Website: apple
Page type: billing-address
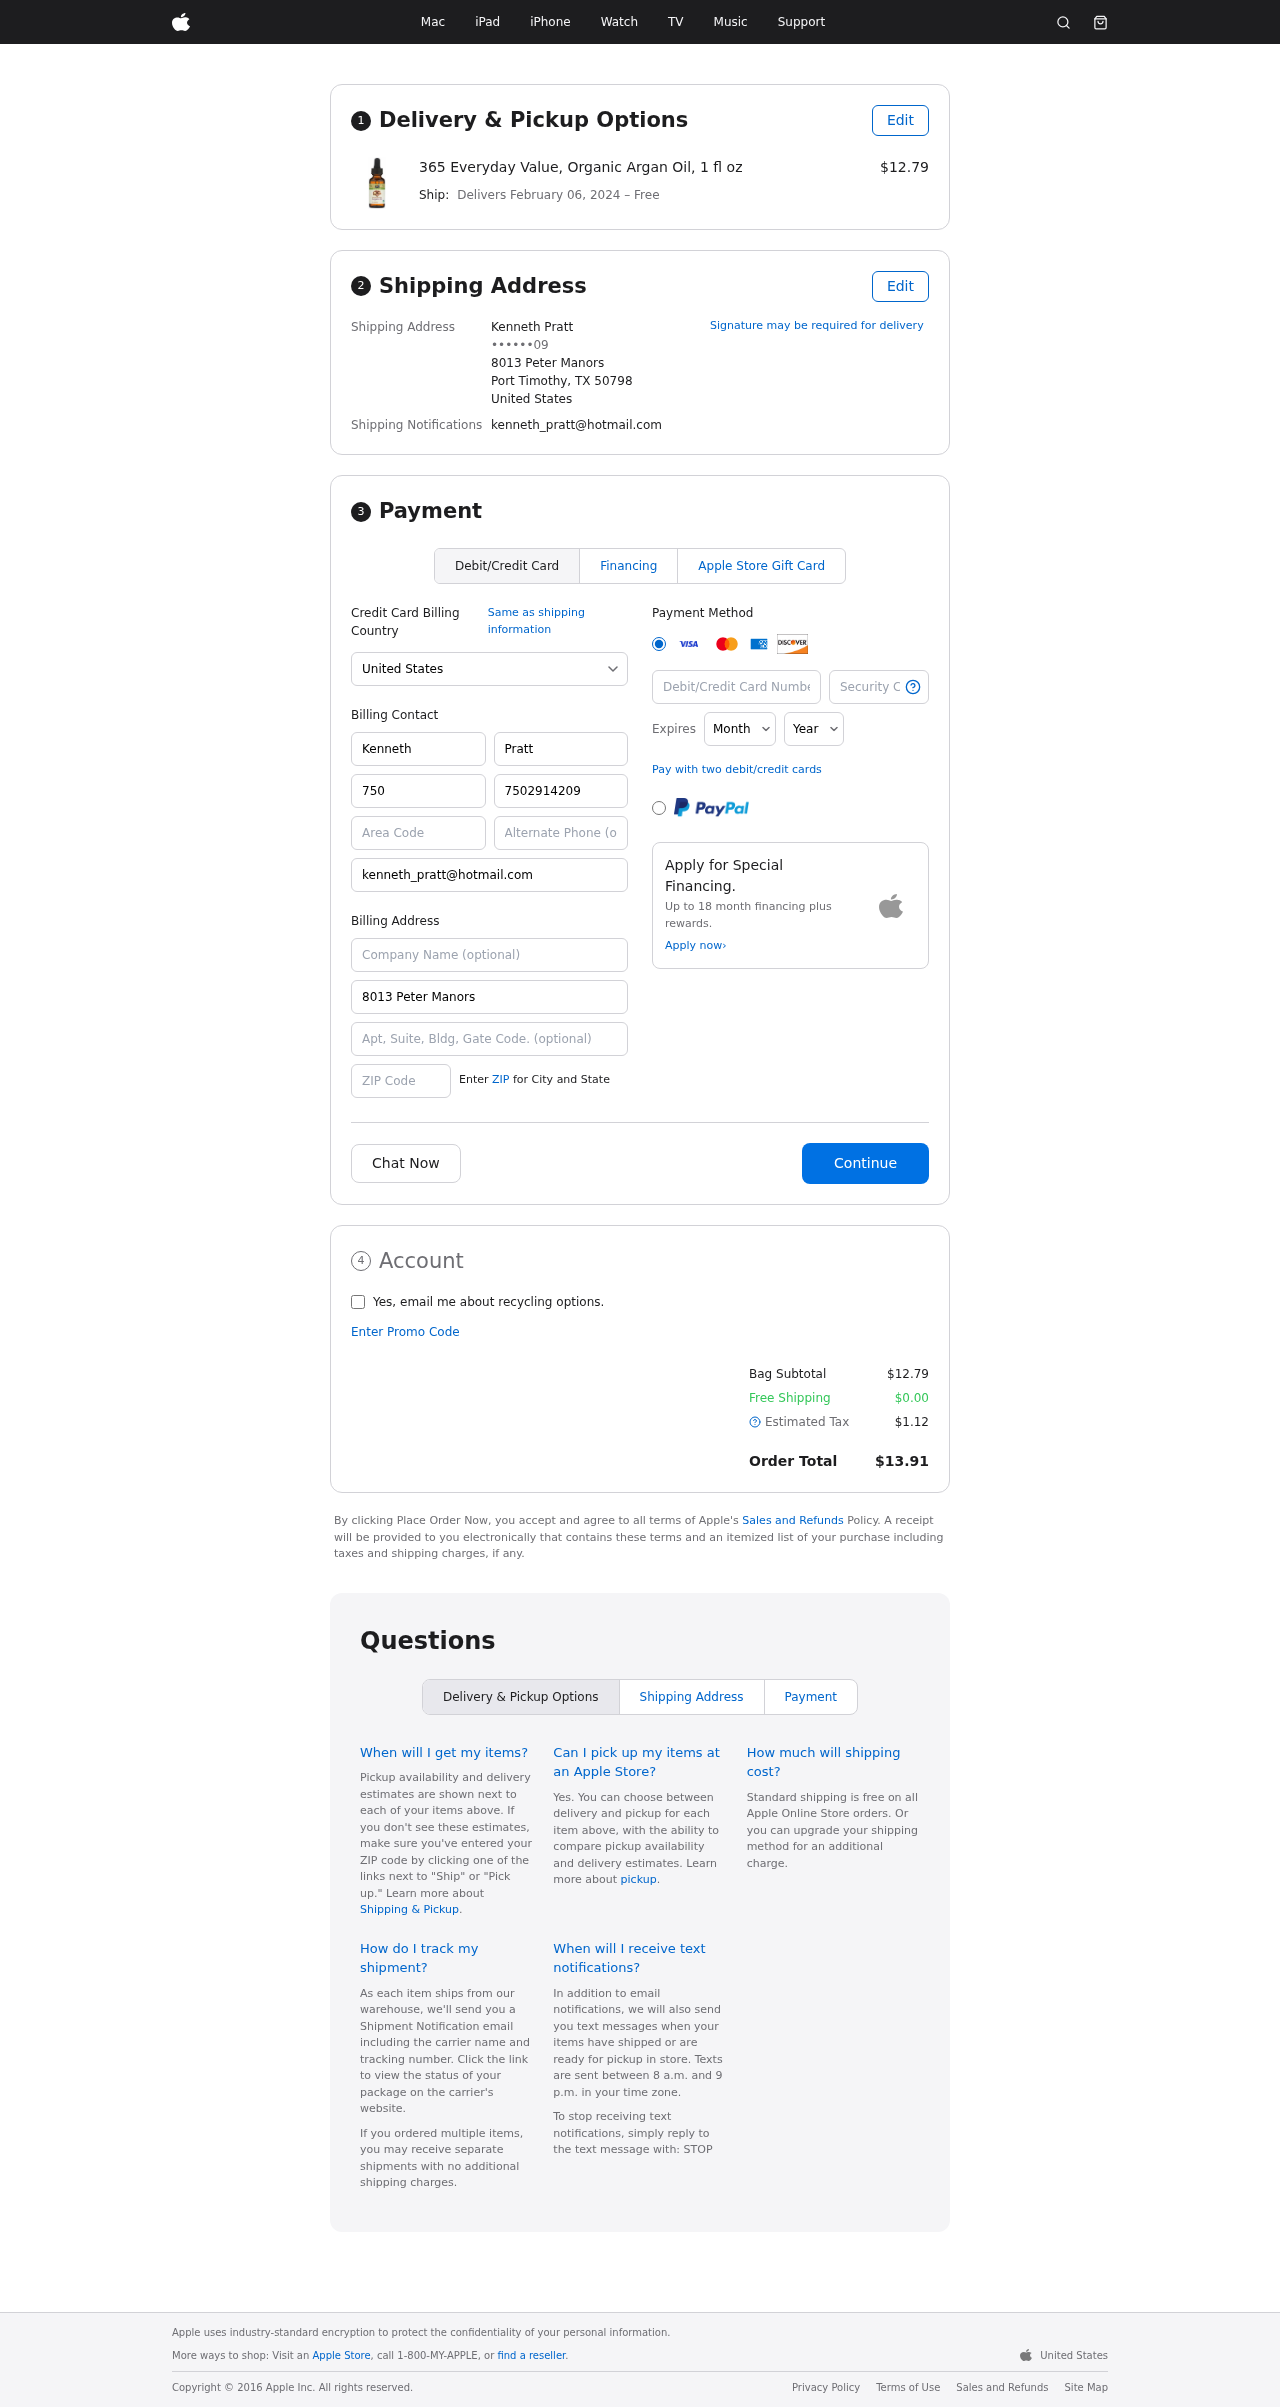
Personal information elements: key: PII_CARD_CVV
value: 8476
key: PII_CARD_EXPIRY_MONTH
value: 12
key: PII_CARD_EXPIRY_YEAR
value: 30
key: PII_CARD_NUMBER
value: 3445 7118 6251 521
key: PII_CITY_STATE_ZIP
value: Port Timothy, TX 50798
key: PII_COUNTRY
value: United States
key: PII_EMAIL
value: kenneth_pratt@hotmail.com
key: PII_FULLNAME
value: Kenneth Pratt
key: PII_STREET
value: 8013 Peter Manors
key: PII_PHONE_MASKED
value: ••••••09
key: PII_BILLING_FIRSTNAME
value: Kenneth
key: PII_BILLING_LASTNAME
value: Pratt
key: PII_BILLING_PHONE_AREA
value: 750
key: PII_BILLING_PHONE
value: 7502914209
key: PII_BILLING_EMAIL
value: kenneth_pratt@hotmail.com
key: PII_BILLING_STREET
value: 8013 Peter Manors
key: PII_BILLING_POSTCODE
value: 50798
Product elements: key: PRODUCT1_NAME
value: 365 Everyday Value, Organic Argan Oil, 1 fl oz
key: PRODUCT1_PRICE
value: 12.79
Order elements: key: ORDER_DELIVERY_DATE
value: February 06, 2024
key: ORDER_SUBTOTAL
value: $12.79
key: ORDER_SHIPPING_COST
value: $0.00
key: ORDER_TAX
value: $1.12
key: ORDER_TOTAL
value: $13.91